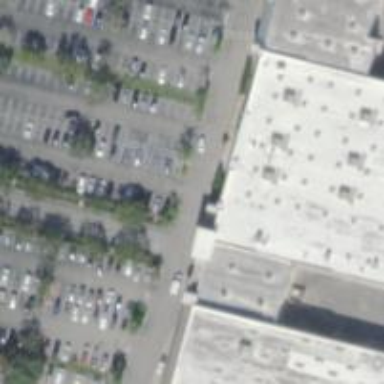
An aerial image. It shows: Parking space.